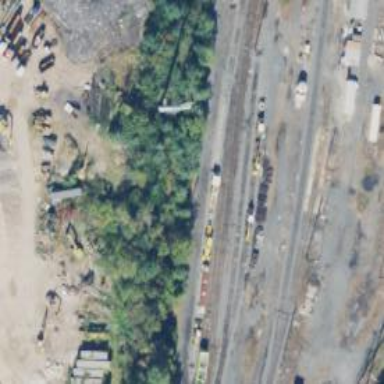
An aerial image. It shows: Abandoned railway yard.